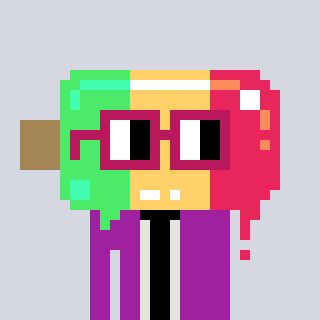
a pixel art character with square dark red glasses, a icepop-shaped head and a magenta-colored body on a cool background